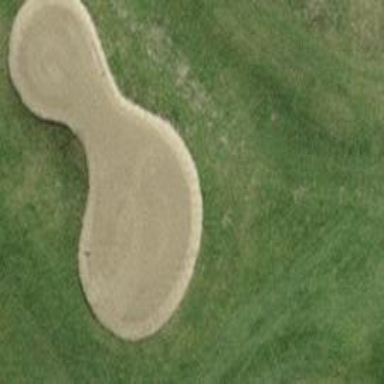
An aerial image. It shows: Golf bunker filled with natural sand.